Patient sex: M
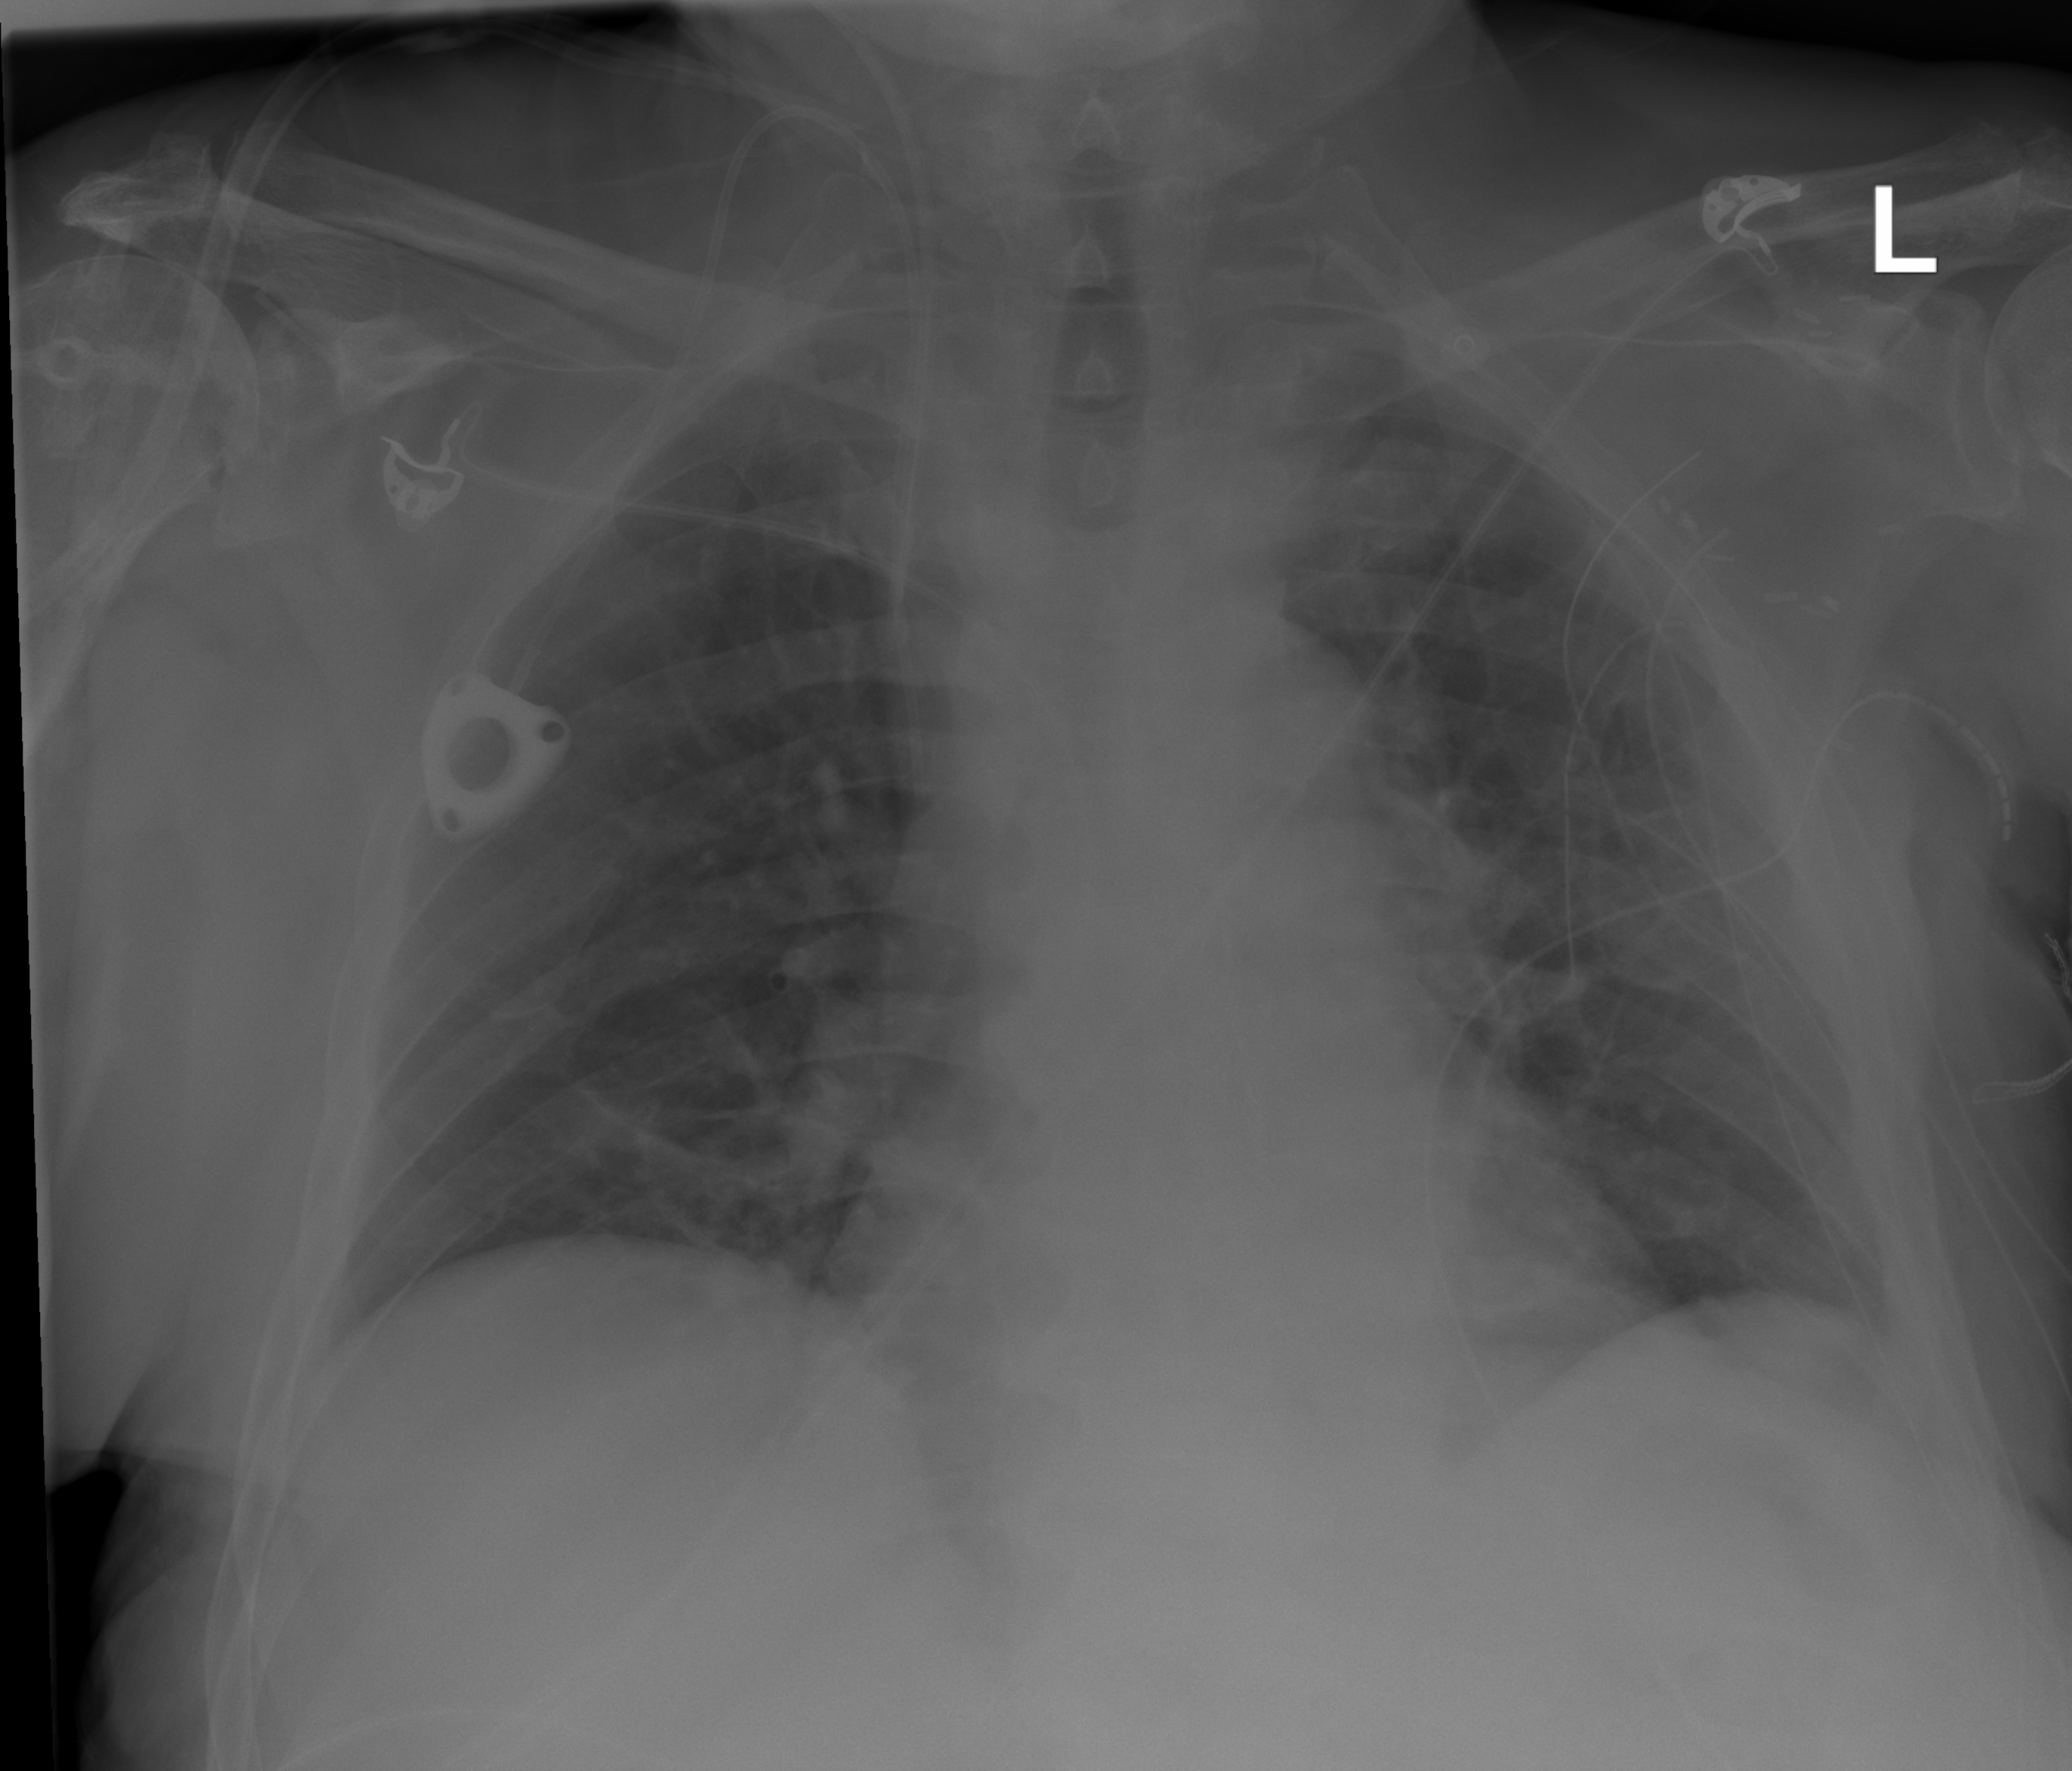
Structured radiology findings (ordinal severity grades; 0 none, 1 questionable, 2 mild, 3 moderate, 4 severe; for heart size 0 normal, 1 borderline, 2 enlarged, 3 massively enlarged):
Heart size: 0
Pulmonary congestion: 0
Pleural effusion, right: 2
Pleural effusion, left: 2
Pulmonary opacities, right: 0
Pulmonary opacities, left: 0
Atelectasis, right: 0
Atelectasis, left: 0